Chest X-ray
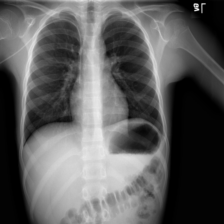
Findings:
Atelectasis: negative
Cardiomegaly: negative
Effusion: negative
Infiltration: negative
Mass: negative
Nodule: negative
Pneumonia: negative
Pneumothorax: negative
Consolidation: negative
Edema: negative
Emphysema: negative
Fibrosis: negative
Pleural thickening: negative
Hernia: negative